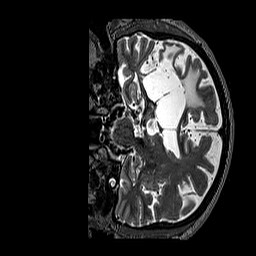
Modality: T2w
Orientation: coronal
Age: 57
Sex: male
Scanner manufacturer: siemens
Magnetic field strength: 3 T
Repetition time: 3.2 s
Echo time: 0.567 s